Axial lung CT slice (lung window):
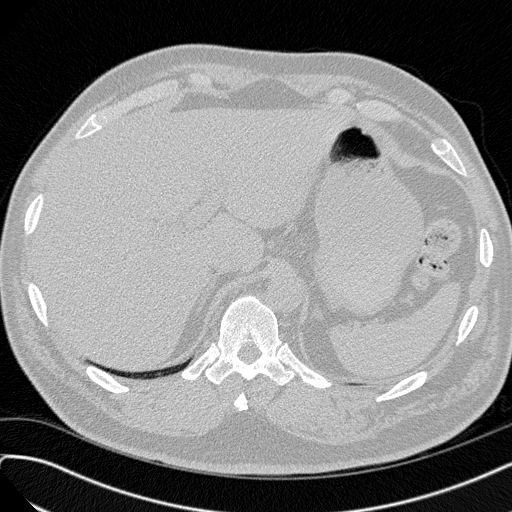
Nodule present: no